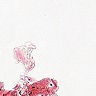
Metastatic tissue present: no